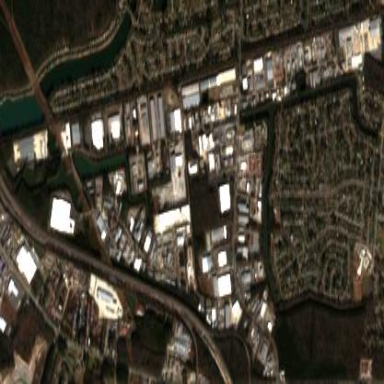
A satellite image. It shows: Industrial area within quarter.